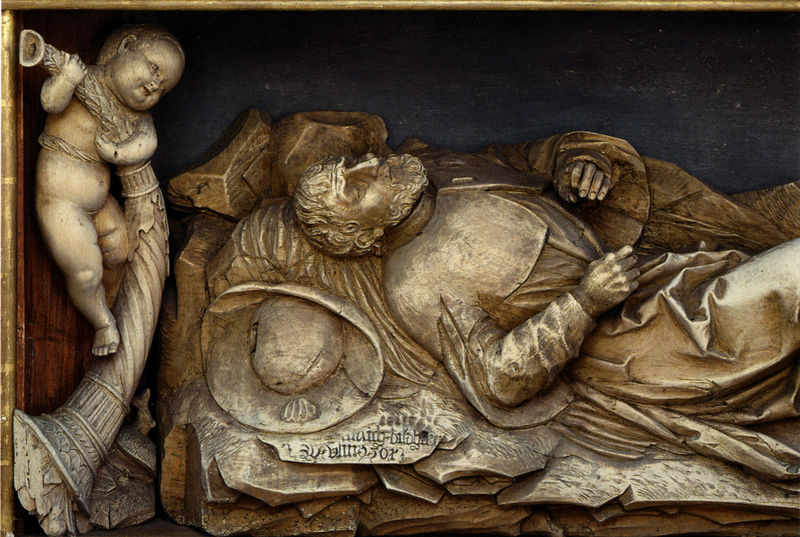
Titel: Hochaltar, Predella (Detail)
Künstler: Daniel Mauch
Standort: Bieselbach
Institution: Kapelle hl. Franziskus Xaverius
Schlagwörter: blau, dunkel, feder, felsen, mann, nackt, schlaf, braun, finger, holz, hut, schwarz, bart, falten, rahmen, stein, tod, tot, toter, füllhorn, horn, signatur, figur, gewand, gold, kutte, mantel, stoff, decke, kind, locken, renaissance, engel, putte, putto, skulptur, relief, schrift, liegen, schlafend, perspektive, alter mann, fels, baby, rast, figuren, kissen, detail, bett, bildhauerei, bronze, plastik, liegend, foto, fotografie, vergoldet, beschriftung, gedreht, schnitzerei, kasten, sarg, grab, sterben, leiden, priester, mönch, heiliger, muschel, fanfare, heilig, posaune, pute, grabmal, lager, trompete, pilger, grabstein, gild, holzschnitzerei, grabdeckel, jakobsmuschel, pilgermuschel, perspektived